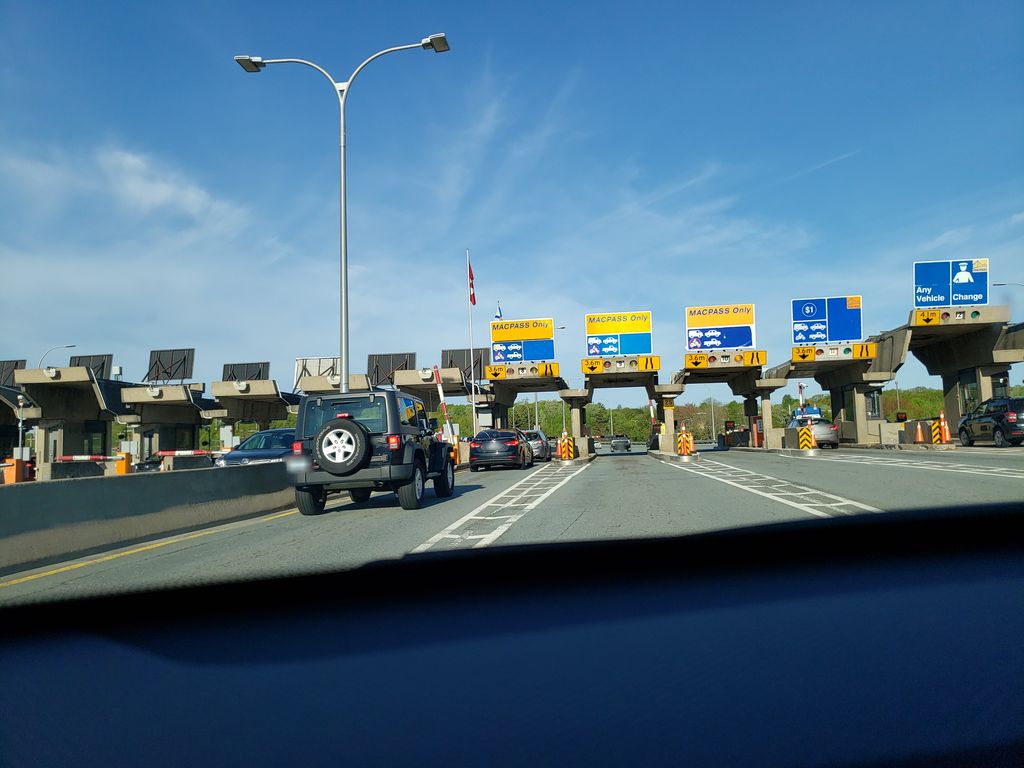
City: halifax